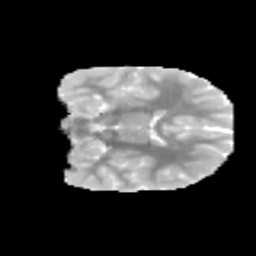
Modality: MD
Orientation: coronal
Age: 10
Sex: male
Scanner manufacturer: siemens
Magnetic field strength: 3 T
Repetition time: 3.8 s
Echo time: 0.07 s